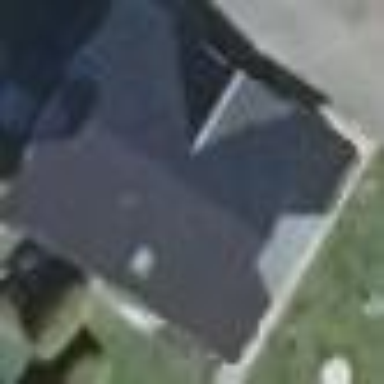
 oriented along the structure. The roof is dark grey in color."